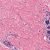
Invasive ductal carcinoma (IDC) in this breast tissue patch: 0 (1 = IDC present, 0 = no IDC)